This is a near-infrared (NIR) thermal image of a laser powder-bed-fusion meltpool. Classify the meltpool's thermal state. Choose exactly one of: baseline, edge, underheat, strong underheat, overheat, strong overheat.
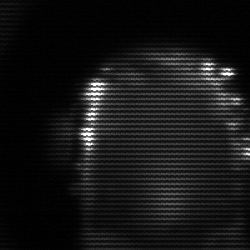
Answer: baseline